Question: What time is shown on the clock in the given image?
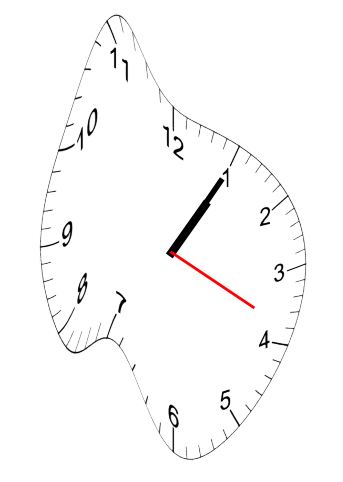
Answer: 01:05:19